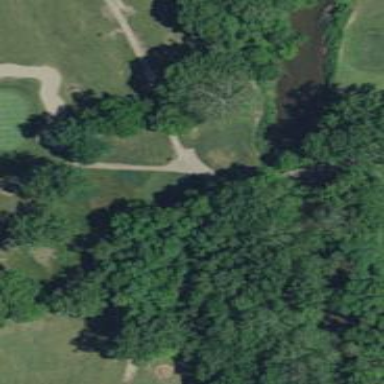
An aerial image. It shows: Footway road that serves as bridge over golf path.